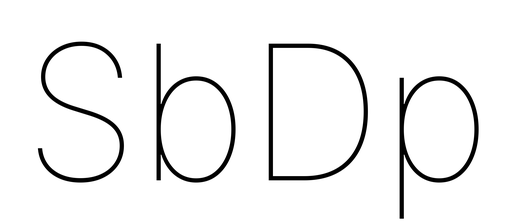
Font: Inter_Thin